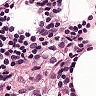
Metastatic tissue present: no